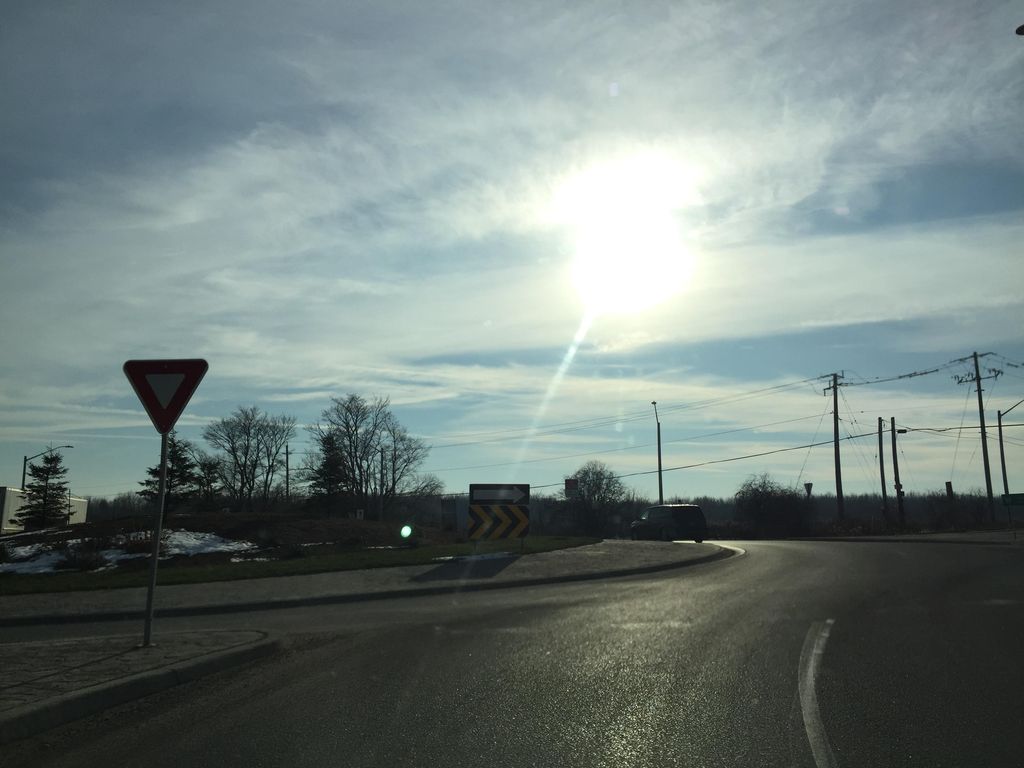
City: kitchener-waterloo